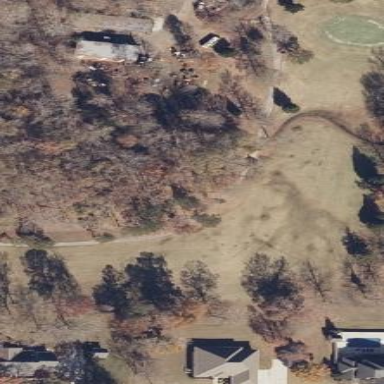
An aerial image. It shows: Grassy area designated as golf fairway.